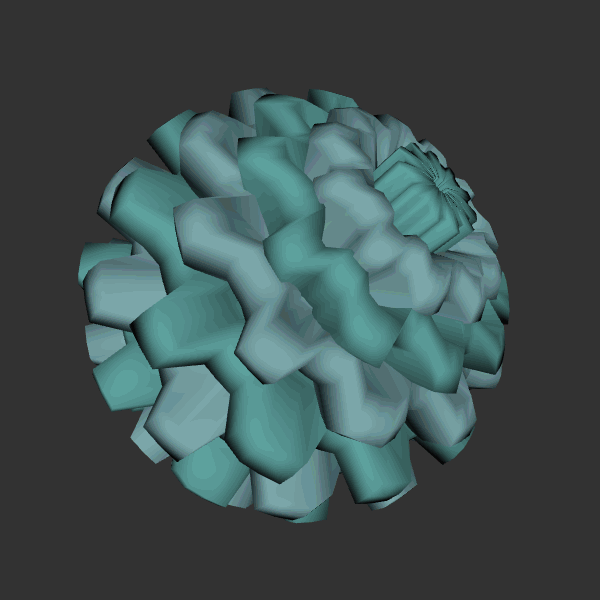
Background: dark